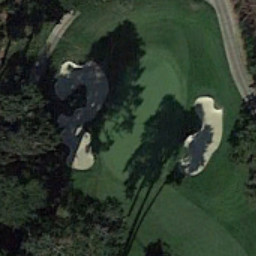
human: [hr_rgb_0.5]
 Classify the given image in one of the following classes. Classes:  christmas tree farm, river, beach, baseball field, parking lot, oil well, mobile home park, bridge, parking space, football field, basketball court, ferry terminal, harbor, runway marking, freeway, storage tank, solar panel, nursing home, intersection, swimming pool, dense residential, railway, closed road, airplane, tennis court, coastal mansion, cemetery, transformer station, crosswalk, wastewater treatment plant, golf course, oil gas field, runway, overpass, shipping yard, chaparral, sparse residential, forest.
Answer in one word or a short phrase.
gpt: golf course